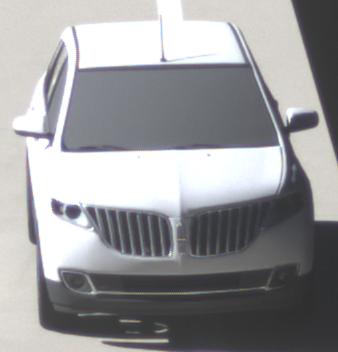
Make: Lincoln
Model: MKX
Detailed model: Gen. 1 CD3
Model produced from: 2010
Model produced until: 2015
Doors: 5
Color: white
Road condition: dry road
Daytime: morning or afternoon
Contrast: high contrast